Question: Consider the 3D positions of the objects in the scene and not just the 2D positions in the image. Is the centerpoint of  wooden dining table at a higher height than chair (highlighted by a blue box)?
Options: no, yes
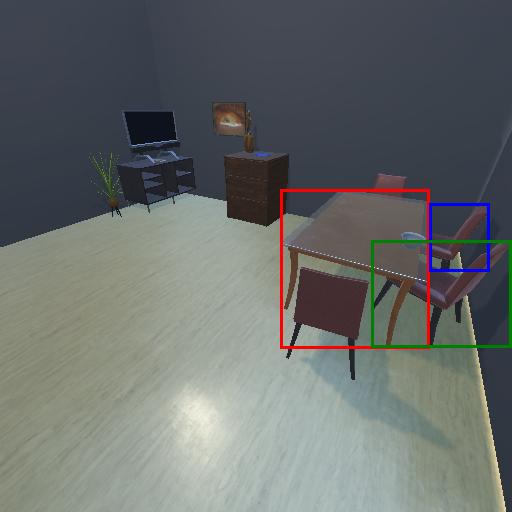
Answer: no